Interaction volume radius: 10 \u00c5
Interaction volume height: 15 \u00c5
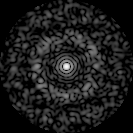
Disorder parameter: 0.8439